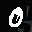
Label: 0